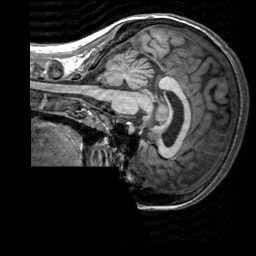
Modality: T1w
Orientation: sagittal
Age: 23
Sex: female
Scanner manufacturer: siemens
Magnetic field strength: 3 T
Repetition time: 2.3 s
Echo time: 0.00303 s